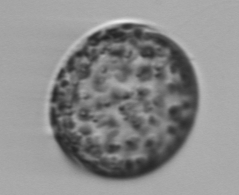
Label: Coscinodiscus